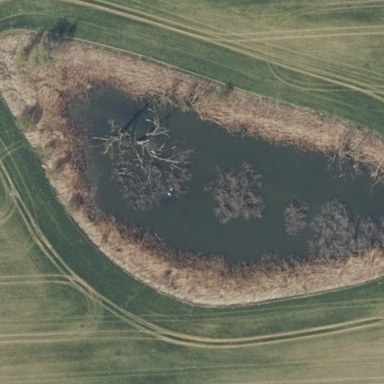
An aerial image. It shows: Beautiful wet meadow natural wetland.